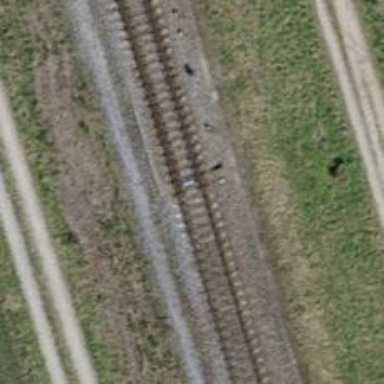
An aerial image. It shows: Single-track electrified railway with contact line.